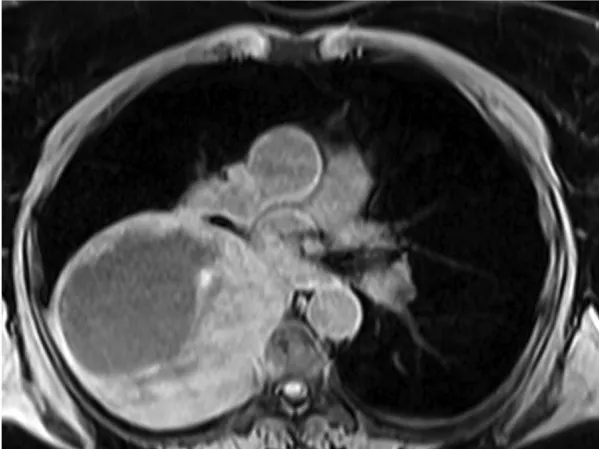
B: Magnetic resonance imaging of the chest demonstrating focal extension of the mass through the parietal pleura into the paravertebral space and into the T7 vertebral body without encroachment into the spinal canal or evidence of spinal cord compression.
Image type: radiology (mri)